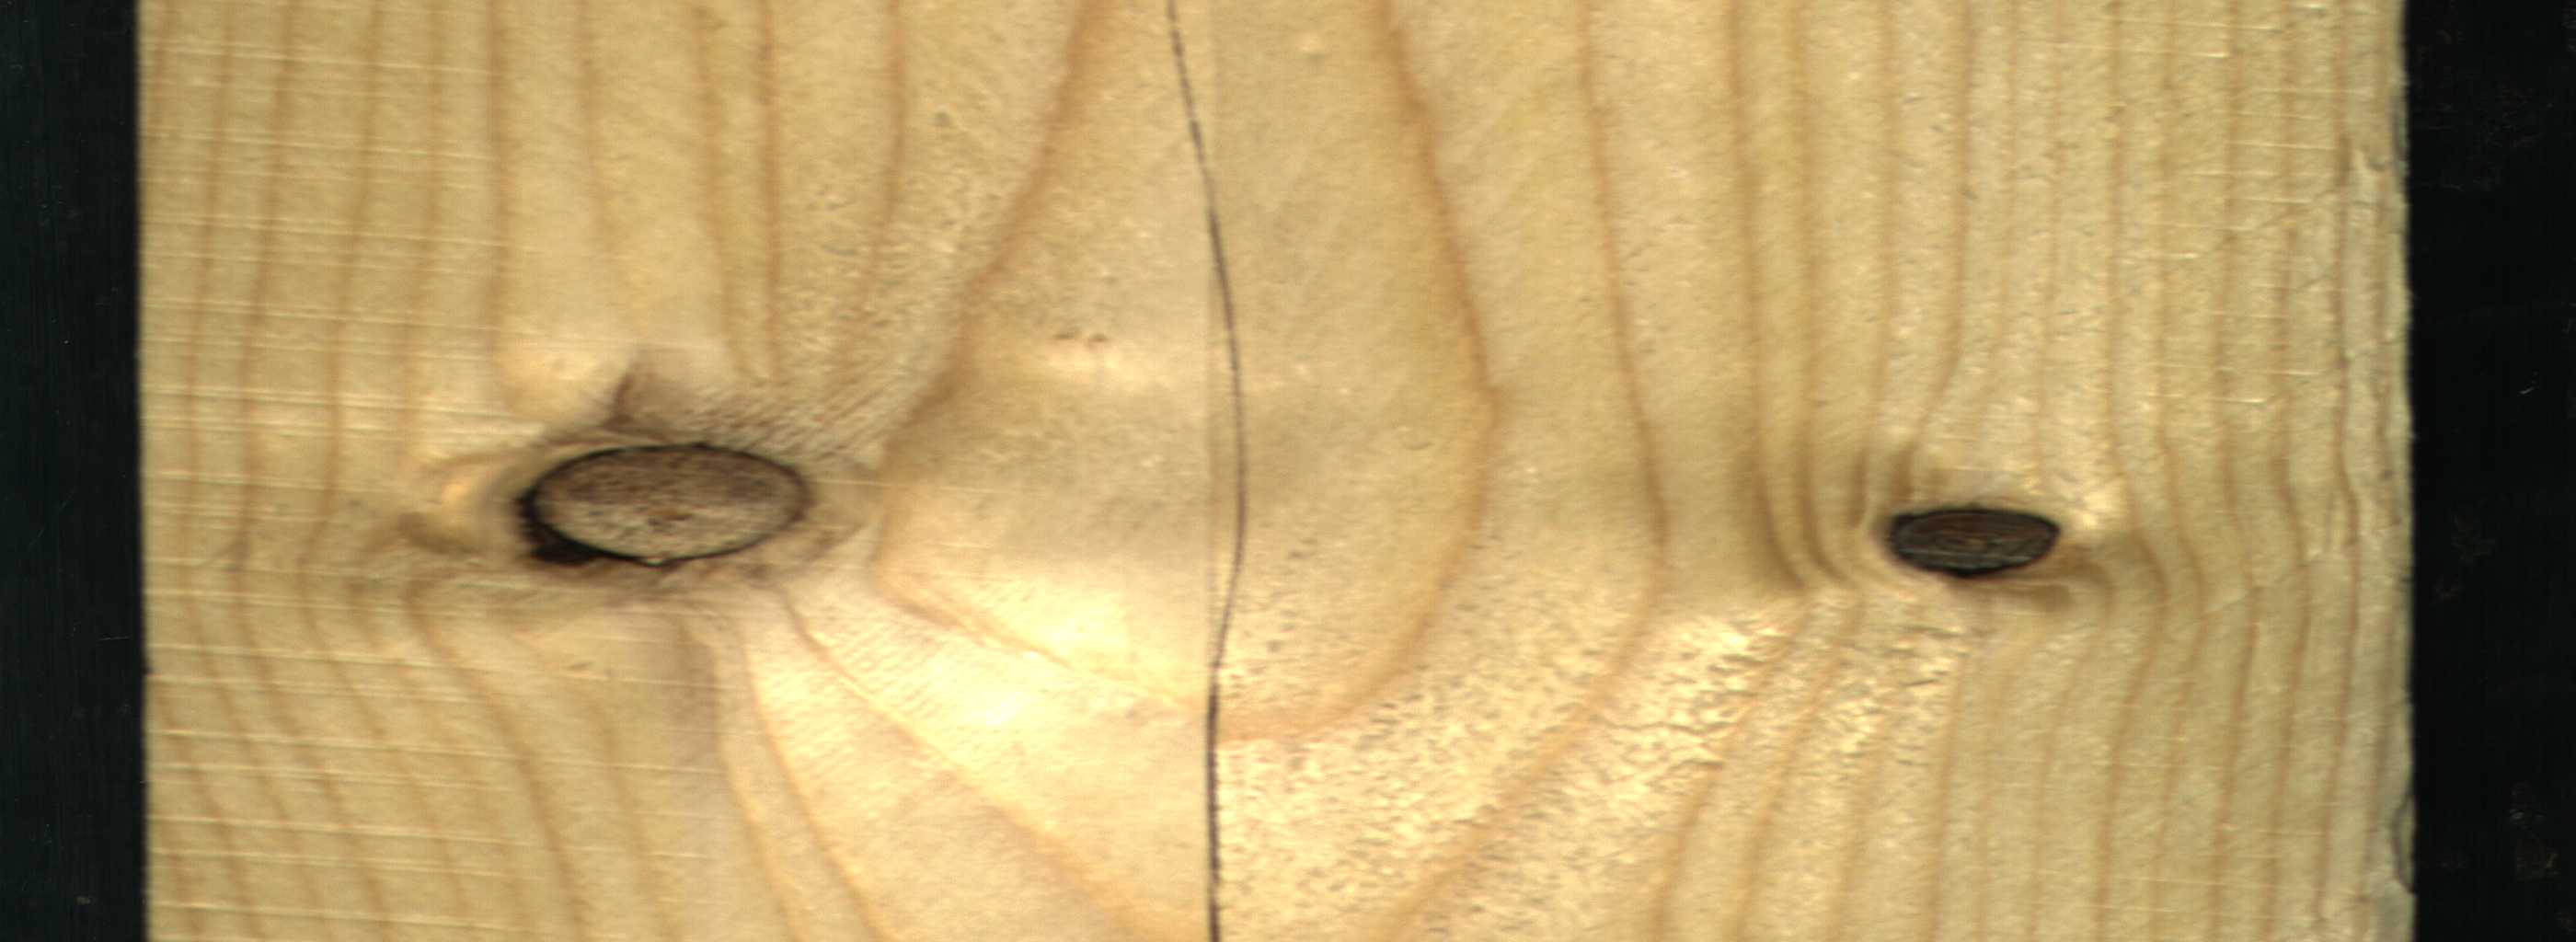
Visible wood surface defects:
Crack
Dead_Knot
Dead_Knot